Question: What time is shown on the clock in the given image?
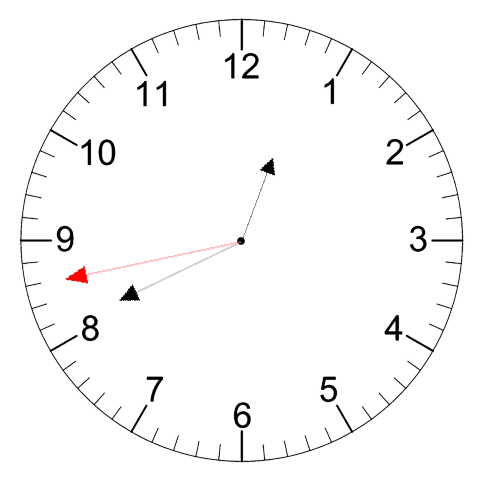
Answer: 12:40:43